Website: home-depot
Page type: delivery-shipping
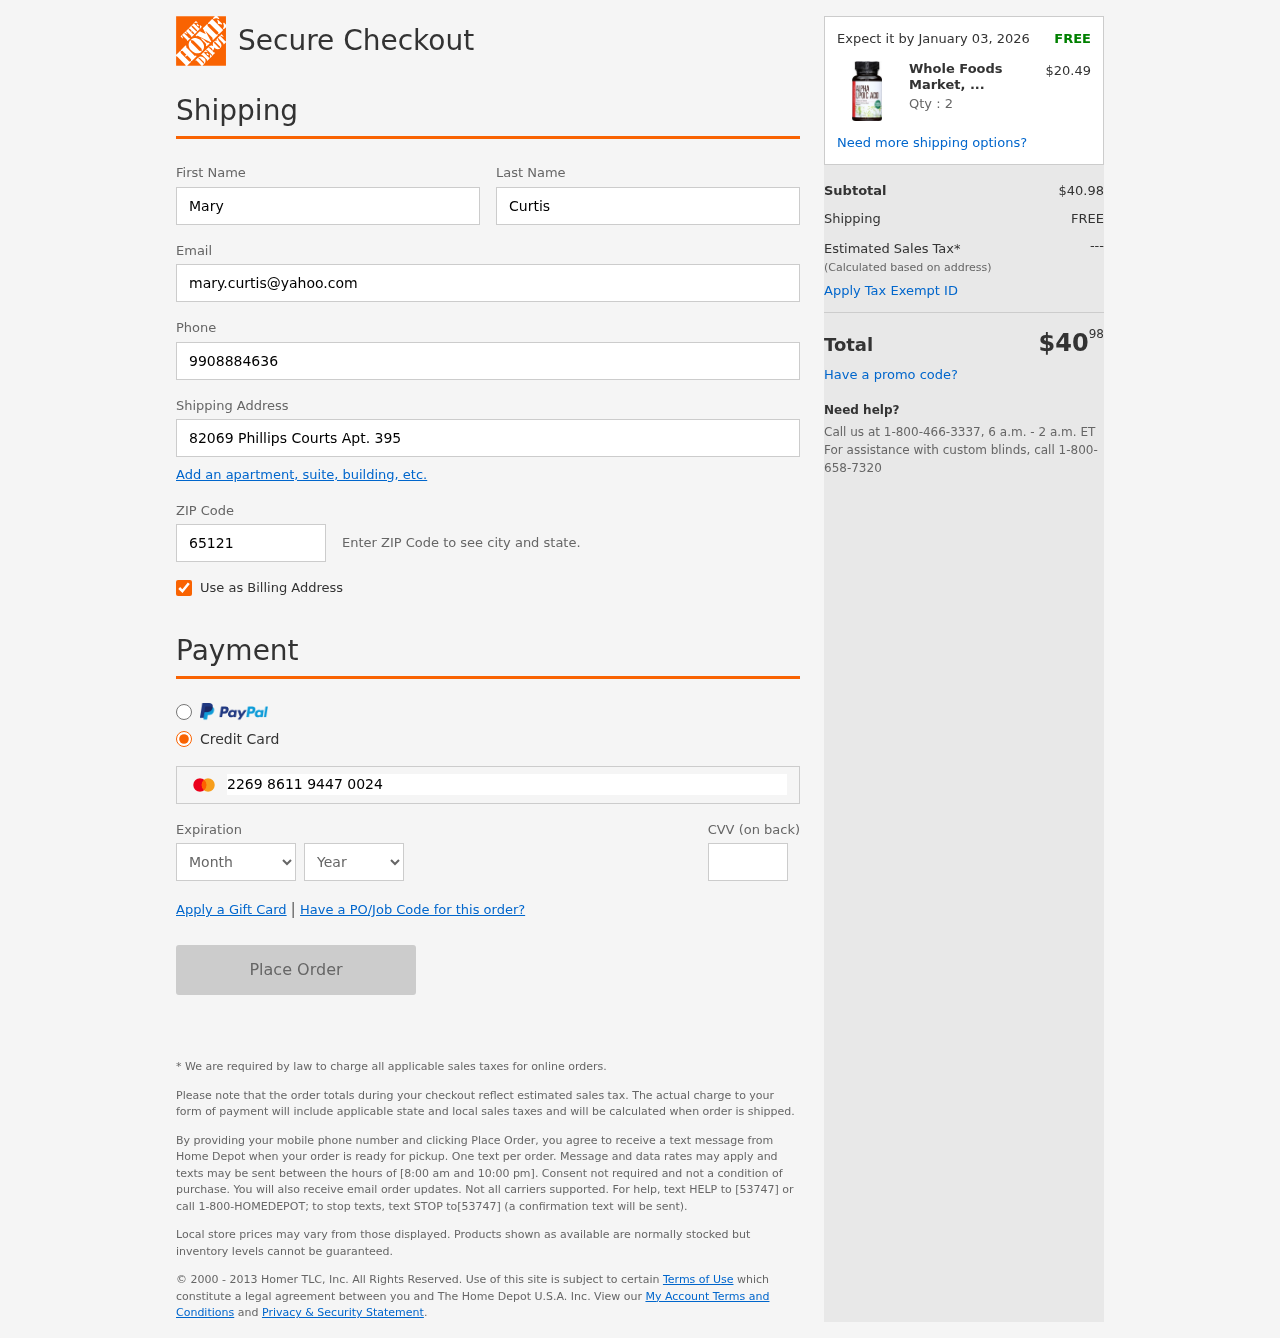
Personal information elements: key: PII_CARD_CVV
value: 989
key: PII_CARD_EXPIRY_MONTH
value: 07
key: PII_CARD_EXPIRY_YEAR
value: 26
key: PII_CARD_NUMBER
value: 2269 8611 9447 0024
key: PII_EMAIL
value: mary.curtis@yahoo.com
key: PII_FIRSTNAME
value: Mary
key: PII_LASTNAME
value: Curtis
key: PII_PHONE
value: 9908884636
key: PII_POSTCODE
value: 65121
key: PII_STREET
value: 82069 Phillips Courts Apt. 395
Product elements: key: PRODUCT1_NAME
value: Whole Foods Market, Alpha Lipoic Acid 100mg, 90 ct
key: PRODUCT1_PRICE
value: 20.49
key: PRODUCT1_QUANTITY
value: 2
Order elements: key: ORDER_DELIVERY_DATE
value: Expect it by January 03, 2026
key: ORDER_SUBTOTAL
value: $40.98
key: ORDER_SHIPPING_COST
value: FREE
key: ORDER_TOTAL
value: $4098